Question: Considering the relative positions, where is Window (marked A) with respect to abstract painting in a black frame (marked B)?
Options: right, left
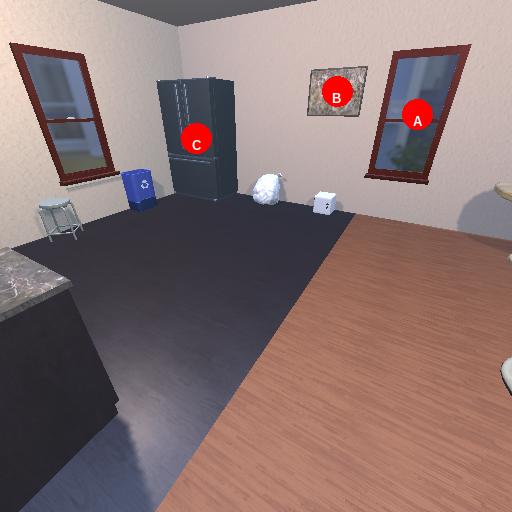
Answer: right